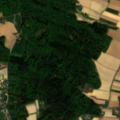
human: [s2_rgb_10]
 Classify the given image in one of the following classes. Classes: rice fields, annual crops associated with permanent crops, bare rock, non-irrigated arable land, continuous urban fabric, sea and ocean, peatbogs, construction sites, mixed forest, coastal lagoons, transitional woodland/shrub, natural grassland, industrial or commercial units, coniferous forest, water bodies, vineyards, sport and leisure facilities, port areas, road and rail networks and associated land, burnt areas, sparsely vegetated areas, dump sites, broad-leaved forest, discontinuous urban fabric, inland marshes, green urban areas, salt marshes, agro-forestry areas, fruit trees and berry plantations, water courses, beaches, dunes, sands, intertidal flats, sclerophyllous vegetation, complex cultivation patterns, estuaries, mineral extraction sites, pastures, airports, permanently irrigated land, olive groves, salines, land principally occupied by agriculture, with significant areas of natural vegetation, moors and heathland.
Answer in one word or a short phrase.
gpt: discontinuous urban fabric, non-irrigated arable land, broad-leaved forest